Interaction volume radius: 5 \u00c5
Interaction volume height: 20 \u00c5
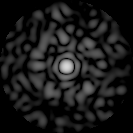
Disorder parameter: 0.8517